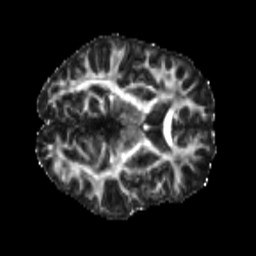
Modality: FA
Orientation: axial
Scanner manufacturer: siemens
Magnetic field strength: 3 T
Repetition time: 4 s
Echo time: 0.0594 s